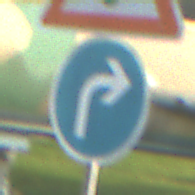
Verkehrszeichen: VorgeschriebeneFahrtrichtungRechts
Zusatzzeichen oben: Lichtzeichenanlage
Umgebung: Outdoor, Special
Tageszeit: SunriseSunset
Wetter: Clear
Licht: Natural
Jahreszeit: NotSpecified
Kontrast: MediumContrast